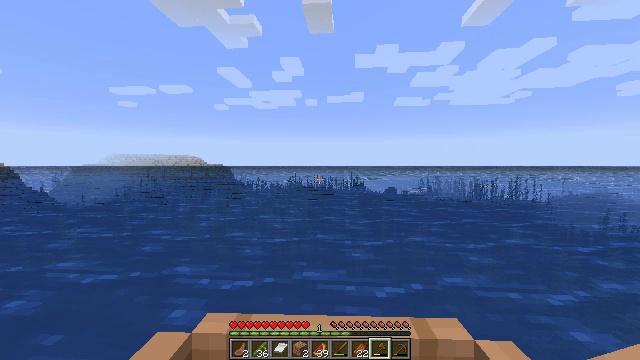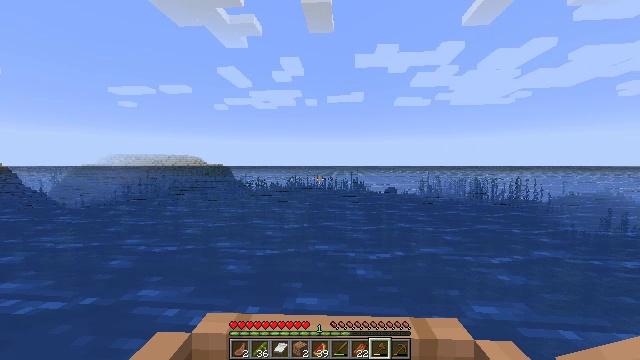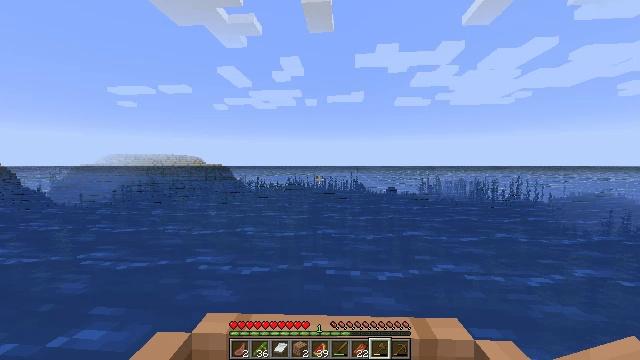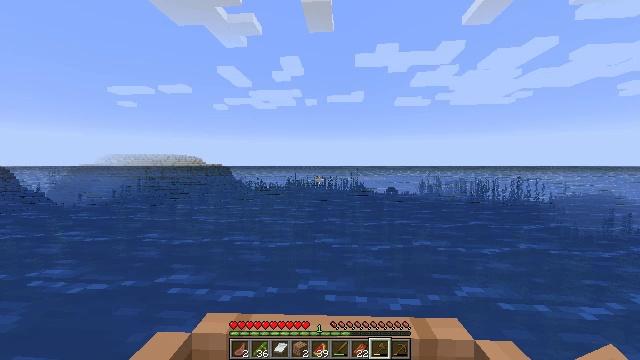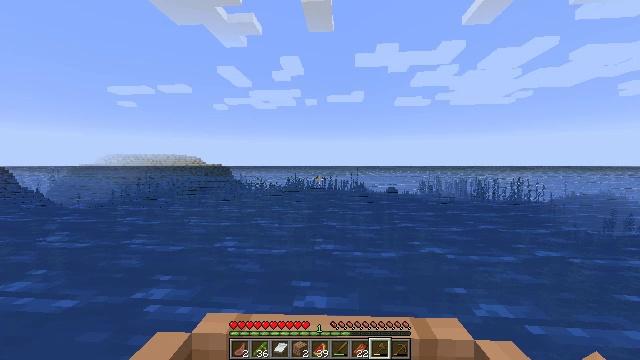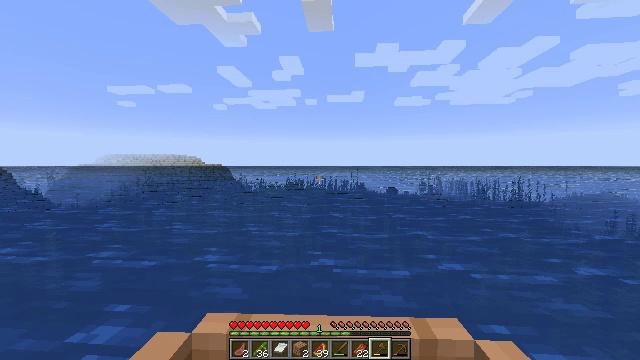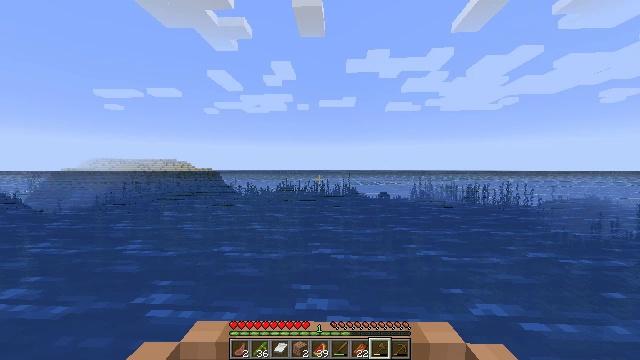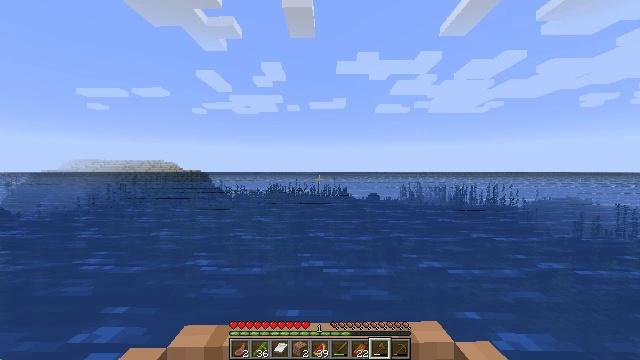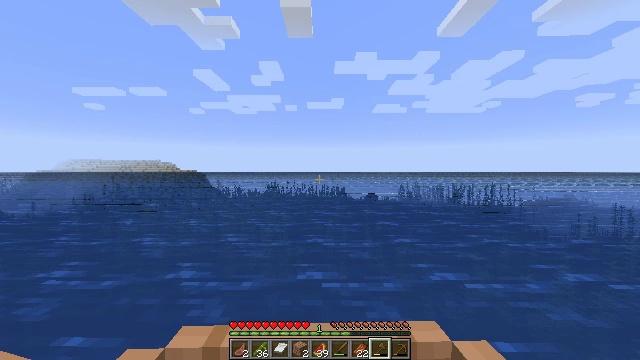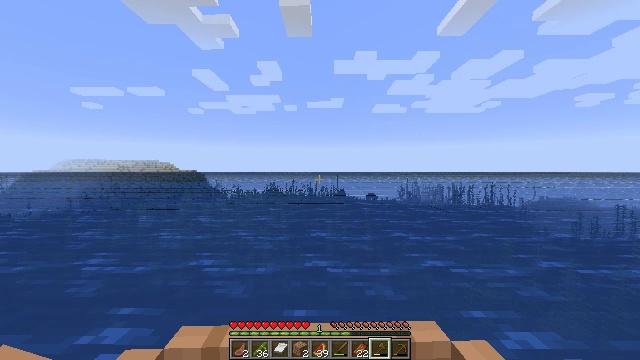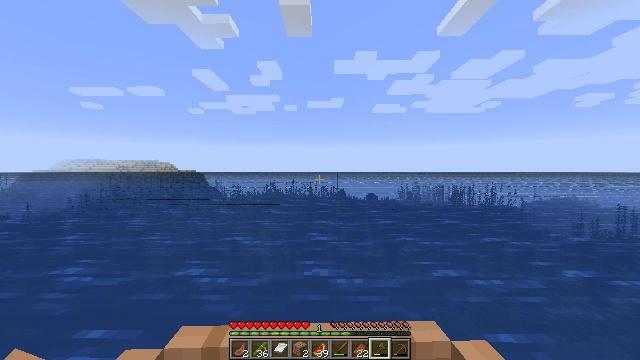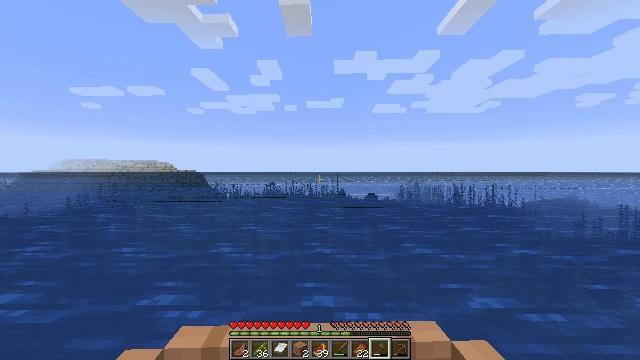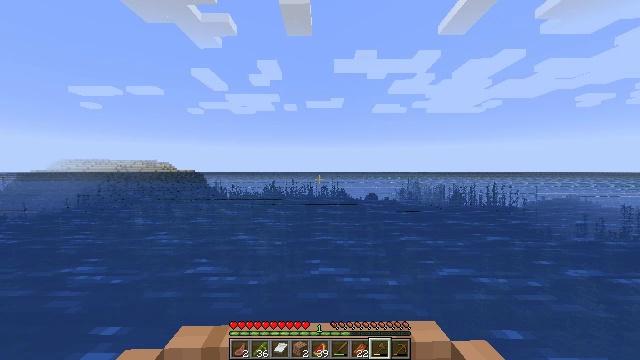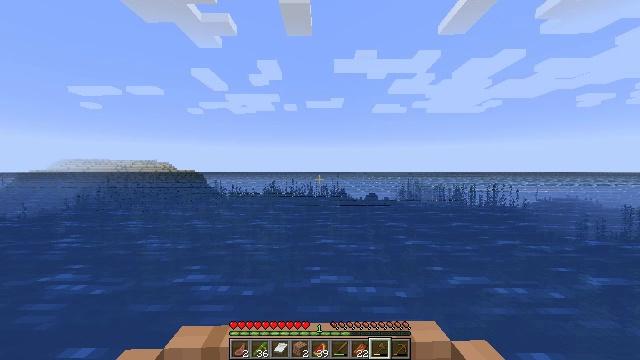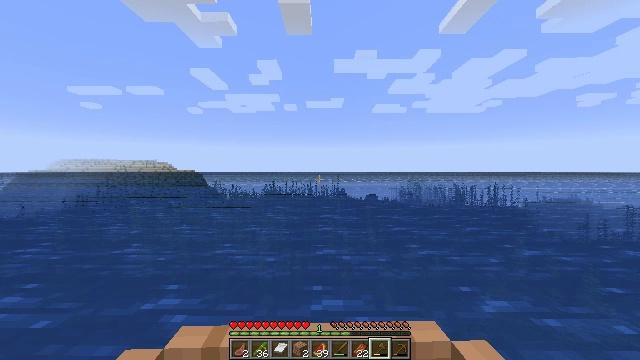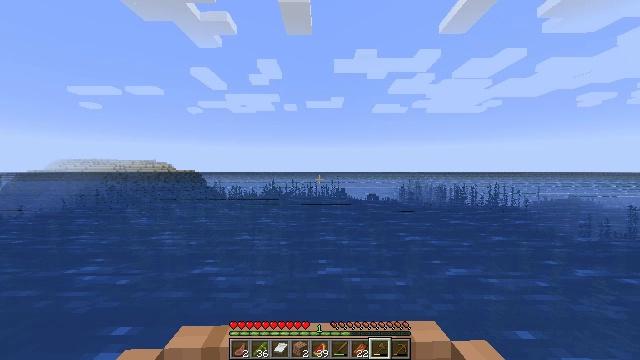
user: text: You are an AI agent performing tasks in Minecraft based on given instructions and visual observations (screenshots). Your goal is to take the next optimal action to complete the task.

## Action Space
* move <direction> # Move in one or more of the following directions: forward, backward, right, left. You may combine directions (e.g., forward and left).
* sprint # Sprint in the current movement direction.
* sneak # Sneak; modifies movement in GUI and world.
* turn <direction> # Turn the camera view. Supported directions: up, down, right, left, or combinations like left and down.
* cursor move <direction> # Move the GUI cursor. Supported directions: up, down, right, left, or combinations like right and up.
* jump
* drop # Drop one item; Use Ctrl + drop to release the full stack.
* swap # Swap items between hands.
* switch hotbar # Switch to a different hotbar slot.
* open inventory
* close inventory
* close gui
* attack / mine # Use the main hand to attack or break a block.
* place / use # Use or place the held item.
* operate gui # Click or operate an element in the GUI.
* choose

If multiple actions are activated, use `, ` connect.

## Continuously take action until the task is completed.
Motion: motion action
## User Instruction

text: Dive and mine the kelp.
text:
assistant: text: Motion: move forward
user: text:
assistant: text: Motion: move forward
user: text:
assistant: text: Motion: move forward
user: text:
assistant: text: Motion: move forward
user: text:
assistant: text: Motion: move forward
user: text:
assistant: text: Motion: move forward, turn right and up
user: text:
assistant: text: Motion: move forward, turn right
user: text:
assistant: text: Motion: move forward
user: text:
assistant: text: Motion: move forward
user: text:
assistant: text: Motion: move forward
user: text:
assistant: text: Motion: move forward
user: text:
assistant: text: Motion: move forward
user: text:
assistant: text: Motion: move forward
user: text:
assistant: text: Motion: move forward
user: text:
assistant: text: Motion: move forward
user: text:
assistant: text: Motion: move forward
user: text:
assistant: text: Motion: move forward, turn left and up
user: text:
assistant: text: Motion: move forward, turn up
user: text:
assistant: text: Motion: move forward
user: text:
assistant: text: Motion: move forward
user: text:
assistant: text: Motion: move forward
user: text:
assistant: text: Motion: move forward
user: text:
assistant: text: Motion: move forward
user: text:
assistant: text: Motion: move forward
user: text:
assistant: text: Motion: move forward
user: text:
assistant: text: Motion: move forward
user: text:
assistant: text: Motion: move forward
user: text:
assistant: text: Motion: move forward
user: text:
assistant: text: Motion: move forward
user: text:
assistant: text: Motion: move forward